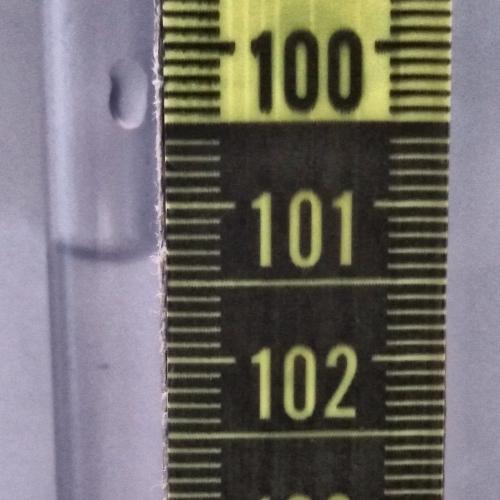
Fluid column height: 101.3 cm